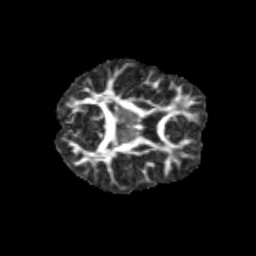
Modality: FA
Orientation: axial
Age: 11
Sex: female
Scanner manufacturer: siemens
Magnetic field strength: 3 T
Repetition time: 3.8 s
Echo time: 0.07 s